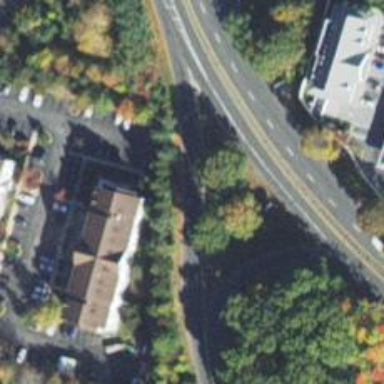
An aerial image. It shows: Trunk link highway.